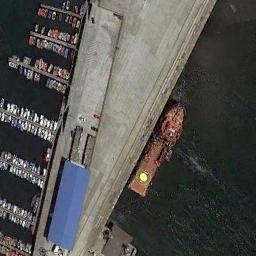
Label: harbor